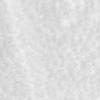
Label: no_change